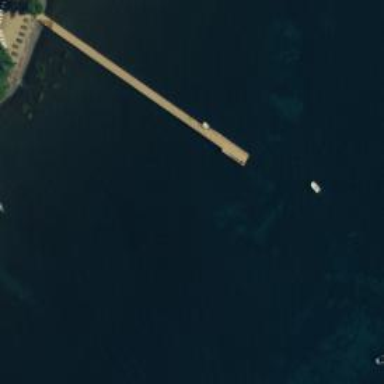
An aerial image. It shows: Man-made pier.